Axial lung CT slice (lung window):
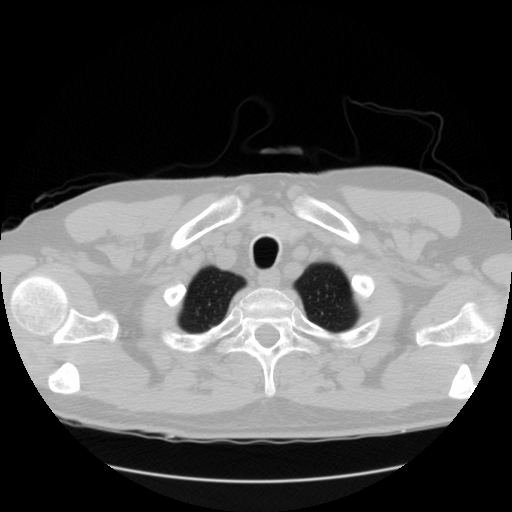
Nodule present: no